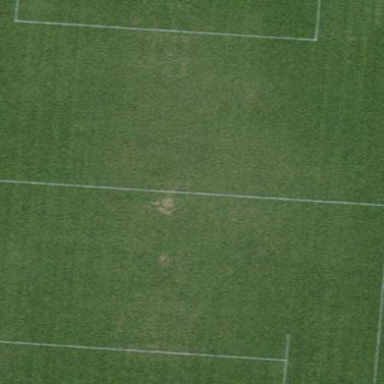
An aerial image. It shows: Grass pitch designated for soccer.